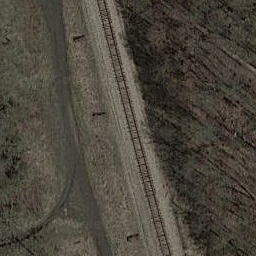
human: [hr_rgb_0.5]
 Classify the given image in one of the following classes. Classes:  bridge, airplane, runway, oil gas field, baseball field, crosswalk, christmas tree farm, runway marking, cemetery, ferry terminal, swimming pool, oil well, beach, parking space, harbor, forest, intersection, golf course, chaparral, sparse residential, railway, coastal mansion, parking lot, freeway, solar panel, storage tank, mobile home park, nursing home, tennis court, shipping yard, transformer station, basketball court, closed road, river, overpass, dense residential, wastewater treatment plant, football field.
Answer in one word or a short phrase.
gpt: railway